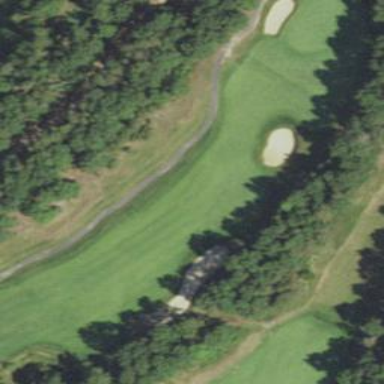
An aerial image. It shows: Pathway for golf carts.